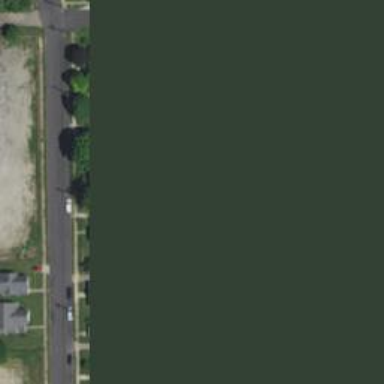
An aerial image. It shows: Alley classified as service road.